Question: I have my application built with 'ExtJS 4.2.1'
My app structure was generated using 'Sencha Cmd v4.0.1.45.'
Im using some custom CSS in my app to give personalized style so my 'XTemplate' items and also Im using 'AwesomeFont' and 'FamFam' Sprites for icons.
This is my resources directory in my app sencha cmd structure:

- - - - -
The application in development mode (without building) works great, but when I tried to build using Sencha CMD and then try to open the Index.html I couldn't see any icon neither the styles applied from my custom CSS's files.
So what I ended up was to modify my app Index.html in order to move all my CSS references outside the tag.
'''
<!DOCTYPE HTML>
<html>
<head>
<meta http-equiv="Content-Type" content="text/html; charset=utf-8" />
<title>Application</title>
<!-- <x-compile> -->
<!-- <x-bootstrap> -->
<link rel="stylesheet" href="bootstrap.css">
<script src="ext/ext-dev.js"></script>
<script src="bootstrap.js"></script>
<!-- </x-bootstrap> -->
<!-- Ext Scheduler -->
<script src="lib/js/sch-all-debug.js"></script>
<script src="../Scripts/jquery-2.1.1.min.js"></script>
<script src="../Scripts/jquery.vegas.min.js"></script>
<script src="../Scripts/jquery.signalR-2.0.3.min.js"></script>
<!-- Ext Scheduler -->
<link rel="stylesheet" href="resources/css/sch-all-neptune.css">
<link rel="stylesheet" href="../Content/jquery.vegas.min.css">
<script src="app/Constants.js"></script>
<script src="app/Glyphs.js"></script>
<script src="app.js"></script>
<!-- </x-compile> -->
<link rel="stylesheet" href="resources/css/app.css">
<link rel="stylesheet" href="resources/css/boxselect.css">
<link rel="stylesheet" href="resources/css/fonts.css">
<link rel="stylesheet" href="resources/css/famfamfam.css">
<!-- view icons chooser style -->
<link rel="stylesheet" href="resources/css/chooser.css">
</head>
<body></body>
</html>
'''
Doing this way worked fine but I would like to create a SASS so my custom CSS's files can be minified.
Any clue on what are the steps that I have to follow in order to create my SASS for my custom CSS's so when doing 'sencha app build production' my CSS are minified?
Appreciate any help.
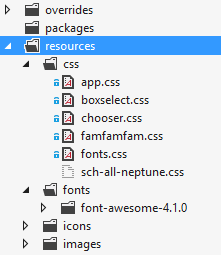
Answer: In your application folder, there should be 'sass' folder. Move your CSS stylesheets to 'sass/etc/' and rename to '*.scss', then run 'sencha app build'. This should do the trick.
One caveat: I recall there was a bug in Cmd at some point, it didn't pick up extra SCSS files. If the above solution does not work for you, manually concatenate all CSS files into 'sass/etc/all.scss' and it should work then.